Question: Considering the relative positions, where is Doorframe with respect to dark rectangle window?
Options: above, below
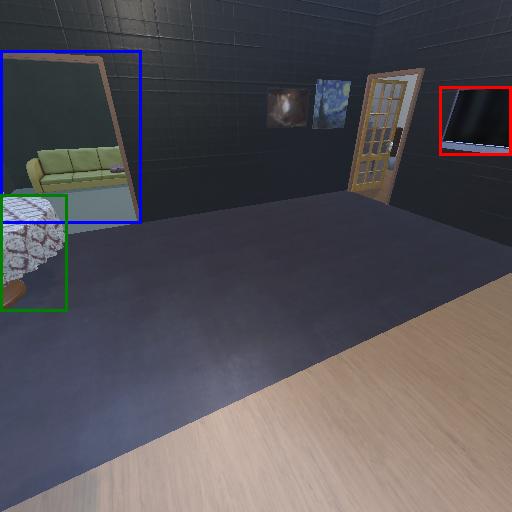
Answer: above